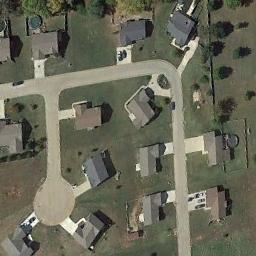
Label: residential